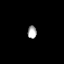
Tissue: prostate
Cell type: T cells
Senescence score: 0.3032
Nuclear area (px): 110
Mean DAPI intensity: 174.991